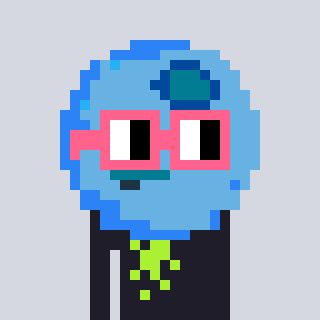
a pixel art character with square pink glasses, a blueberry-shaped head and a grayscale-colored body on a cool background